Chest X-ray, PA view. Patient: 31 years old, sex F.
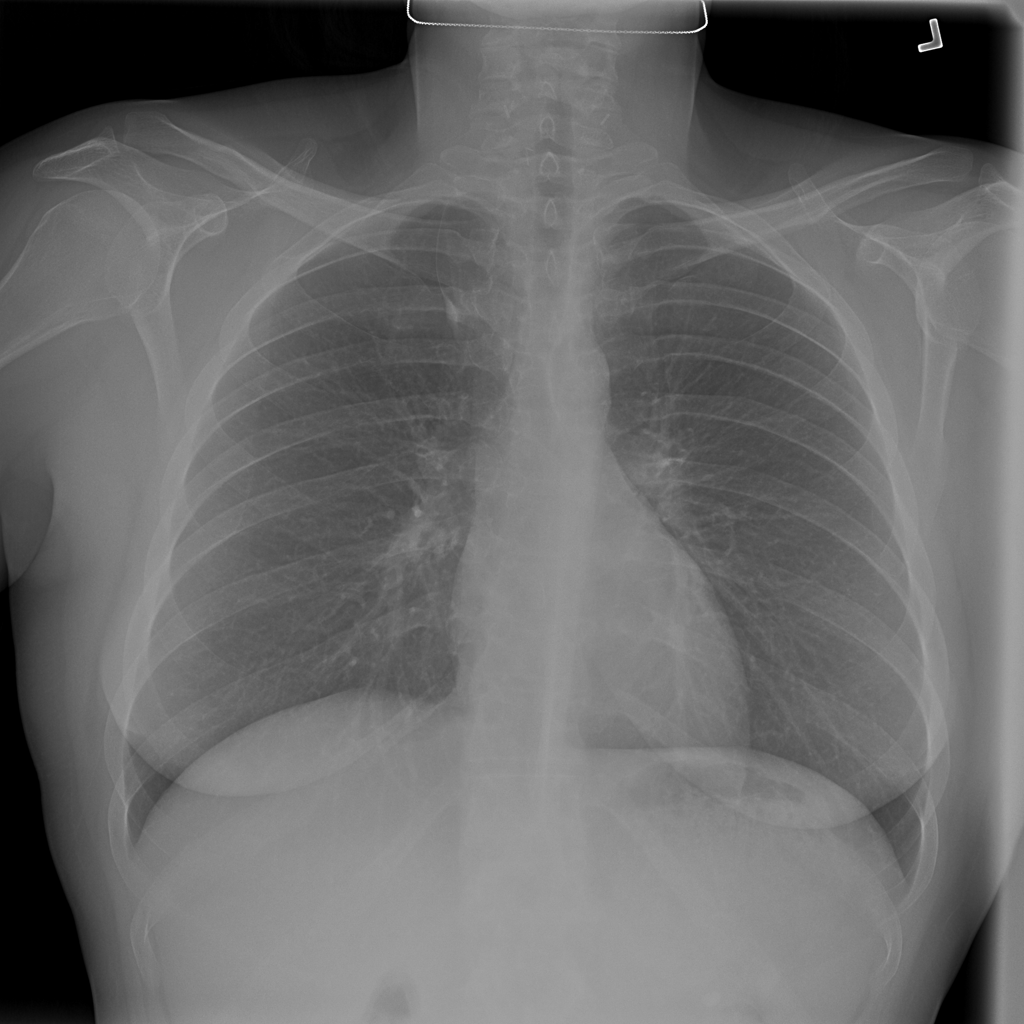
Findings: No Finding